Question: I am trying to use the SWTableViewCell files from <URL>
Just after copying the files to my project folder, there are many errors at files NSMutableArray+SWUtilityButtons.h and .m

I don't know what to do, I have used these files in other projects without any issue.
I would appreciate any help to solve this issue
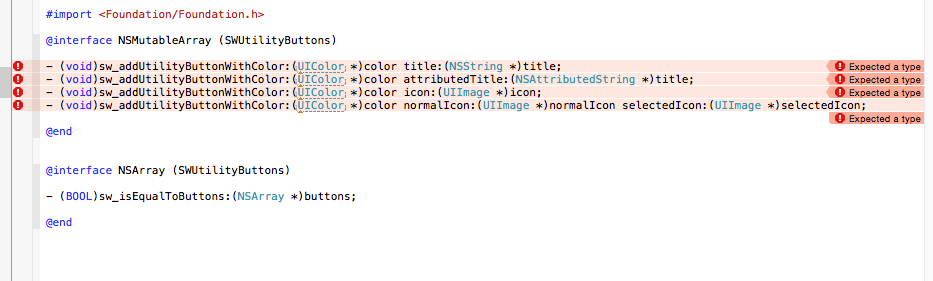
Answer: Add '@import UIKit;' to the header of that file.